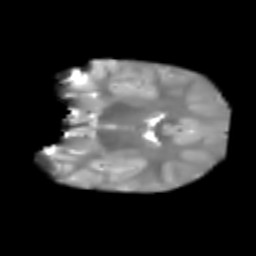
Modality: T2w
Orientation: coronal
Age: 6
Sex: male
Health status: healthy